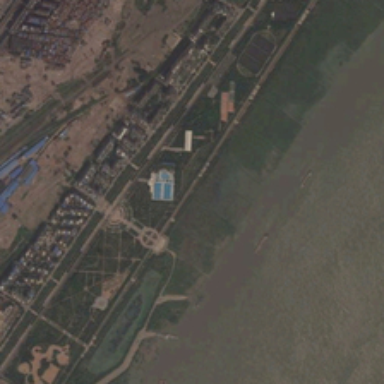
A park with some green plants and buildings is near a piece of water .